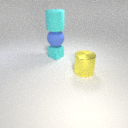
small cyan rubber cube to the left of large yellow metal cylinder